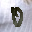
Label: 0